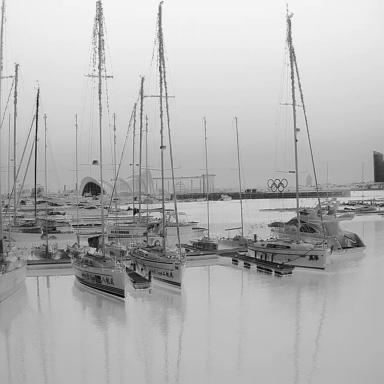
There are ten objects shown in the infrared image, including a canoe, and nine sailboats.